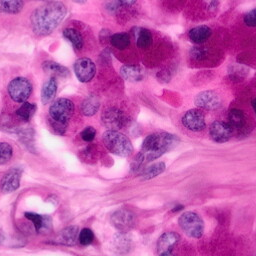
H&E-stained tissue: Pancreatic